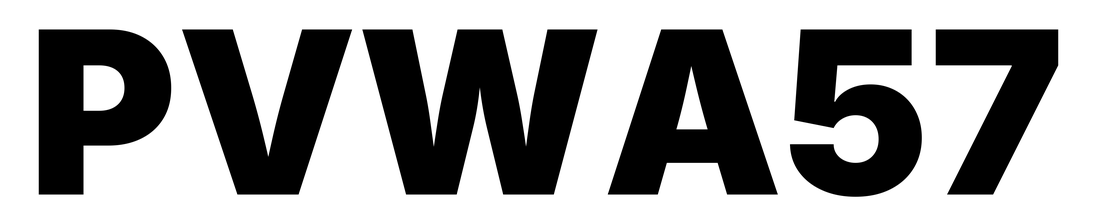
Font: Inter_Black